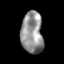
Tissue: skin
Cell type: Epithelial cells
Senescence score: 0.2796
Nuclear area (px): 893
Mean DAPI intensity: 146.709